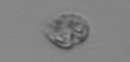
Label: Amoeba